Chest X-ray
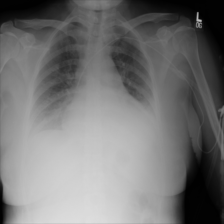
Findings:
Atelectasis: negative
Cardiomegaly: negative
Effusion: positive
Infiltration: positive
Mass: negative
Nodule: negative
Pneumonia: negative
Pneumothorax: negative
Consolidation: negative
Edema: negative
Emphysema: negative
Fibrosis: negative
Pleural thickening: negative
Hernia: negative